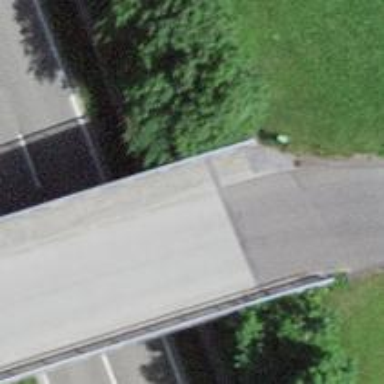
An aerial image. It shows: Sidewalk.